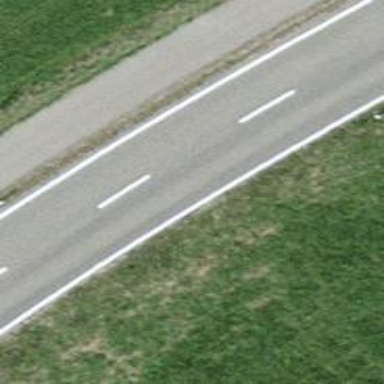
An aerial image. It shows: Tertiary road with asphalt surface.